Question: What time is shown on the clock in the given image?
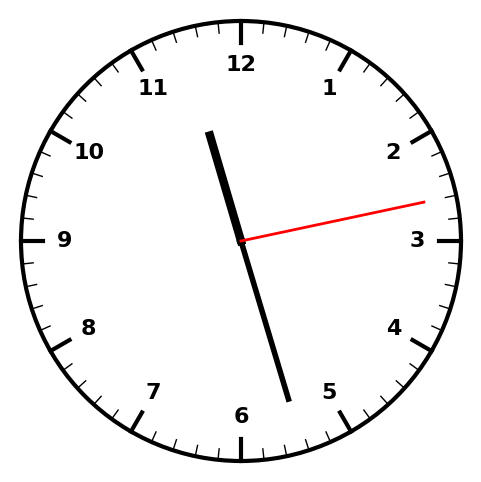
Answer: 11:27:13